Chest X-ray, PA view. Patient: 53 years old, sex M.
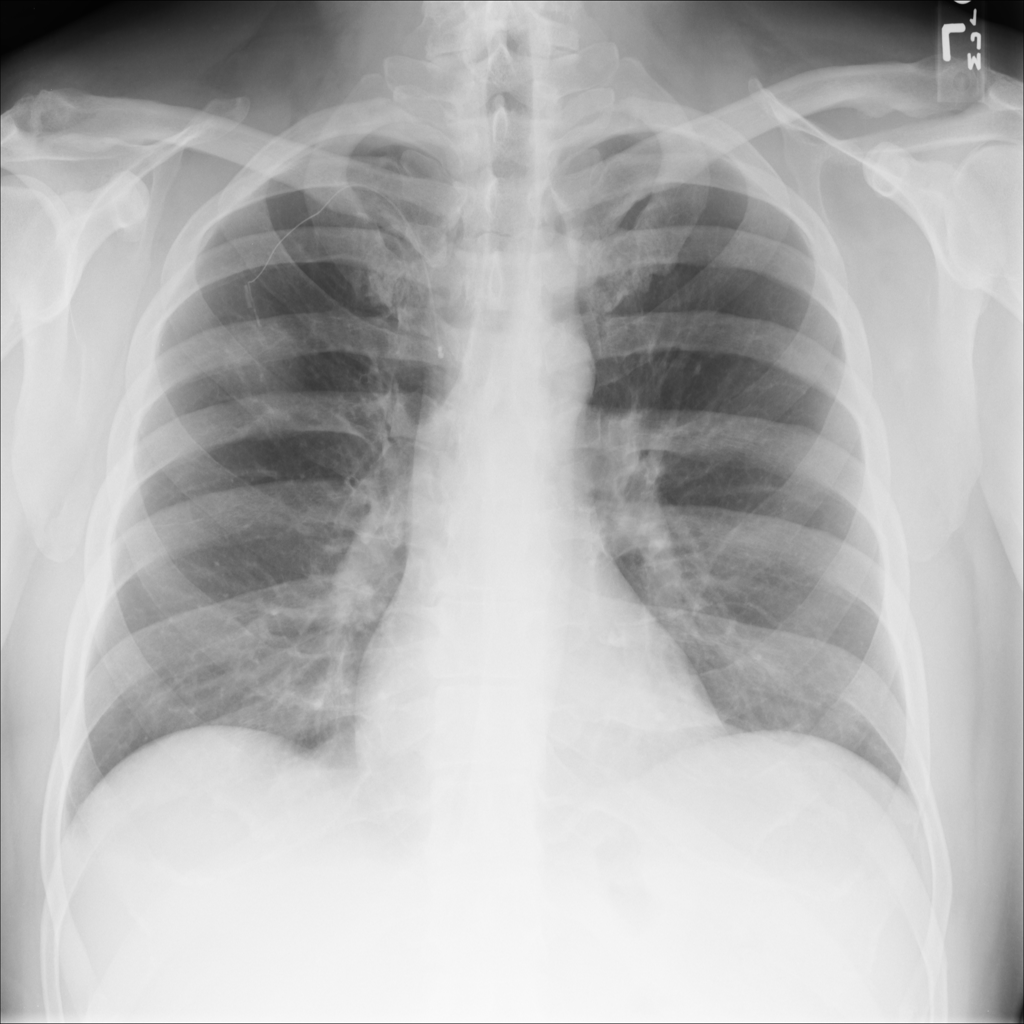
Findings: No Finding